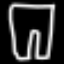
Label: pants